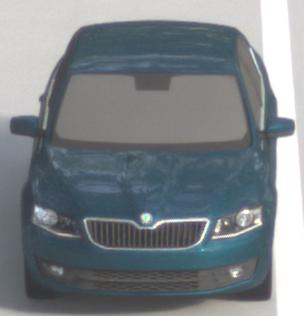
Make: Skoda
Model: Octavia 1.2 TSI
Detailed model: Octavia (III) Limousine
Model produced from: 2013/02
Model produced until: 2015/04
Doors: 5
Color: blue
Road condition: dry road
Daytime: morning or afternoon
Contrast: low contrast